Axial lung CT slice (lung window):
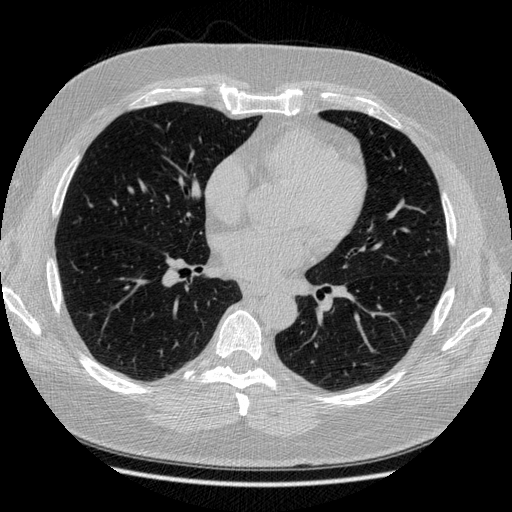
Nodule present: no